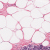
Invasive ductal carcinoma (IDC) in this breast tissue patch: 0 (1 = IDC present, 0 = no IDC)